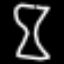
Label: hourglass